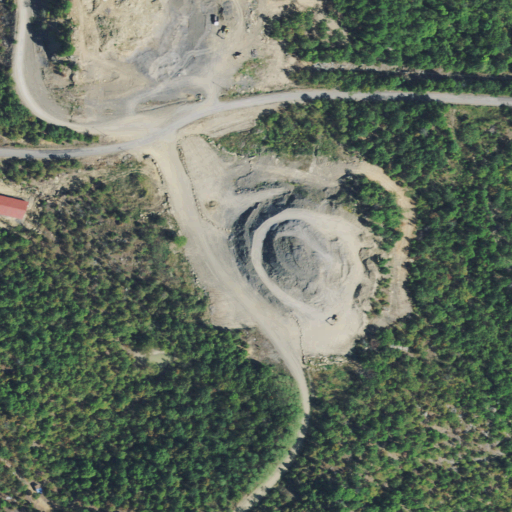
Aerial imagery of mountain in Oklahoma named Tater Hill containing deciduous forest, grassland, low intensity development, barren land, medium intensity development, high intensity development, pasture, and open development